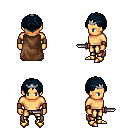
a pixel art fantasy rpg character, male body template, human, tanned skin, brown cape, gold greaves, raven parted hairstyle, silver tiara, leather bracers, gold boots, dagger, four views (front, back, left, right), 2x2 character sprite sheet, small pixel art, hard edges, no anti-aliasing